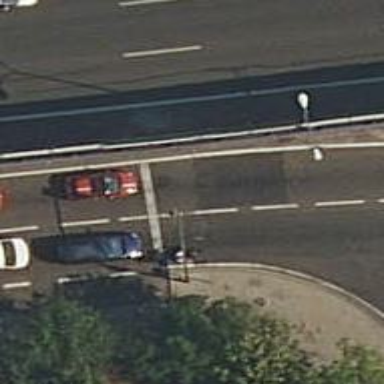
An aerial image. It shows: Road with traffic signals.